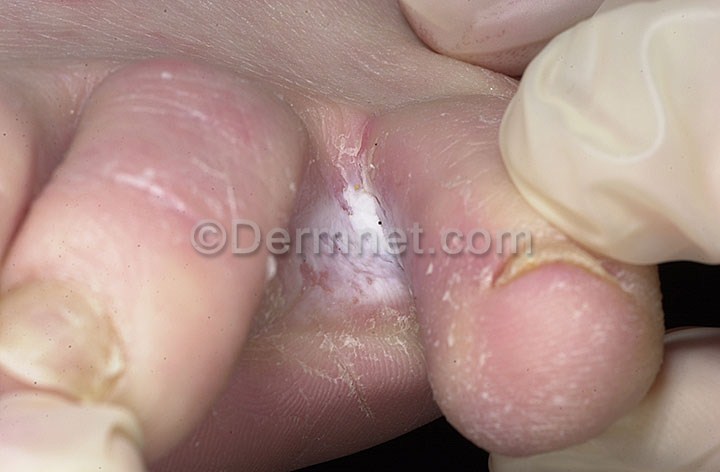
Disease: Tinea Ringworm Candidiasis and other Fungal Infections